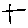
Label: line